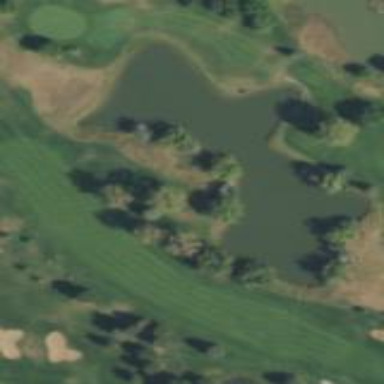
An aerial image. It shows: Water hazard on golf course.